Interaction volume radius: 5 \u00c5
Interaction volume height: 20 \u00c5
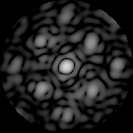
Disorder parameter: 0.4359